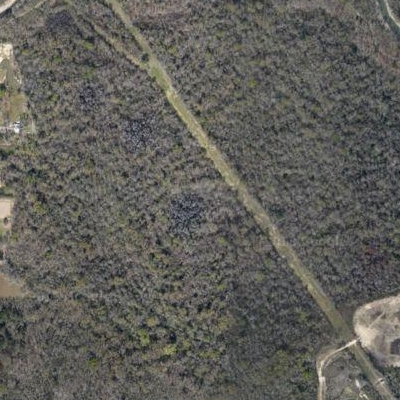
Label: eForest